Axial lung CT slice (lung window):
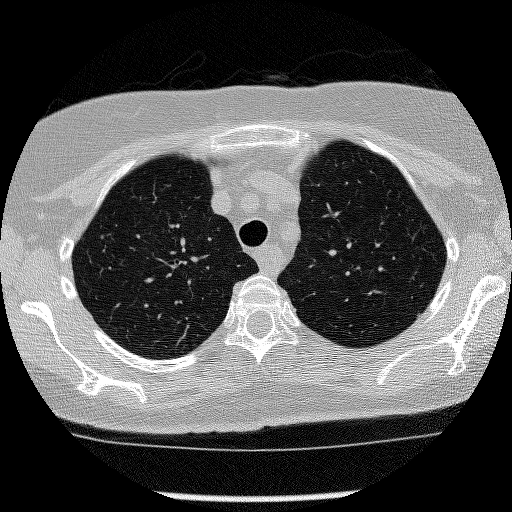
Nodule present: no